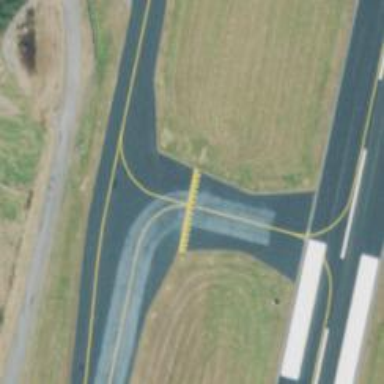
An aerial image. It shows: View of taxiway at the airport.